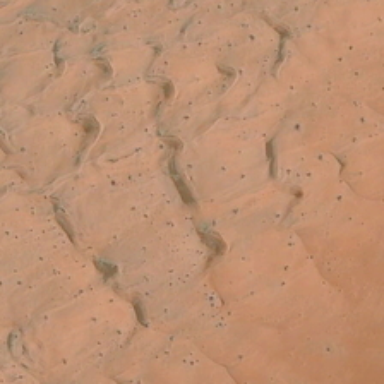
Some ripples are in a piece of khaki desert .